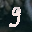
Label: 9